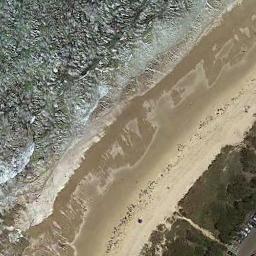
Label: beach